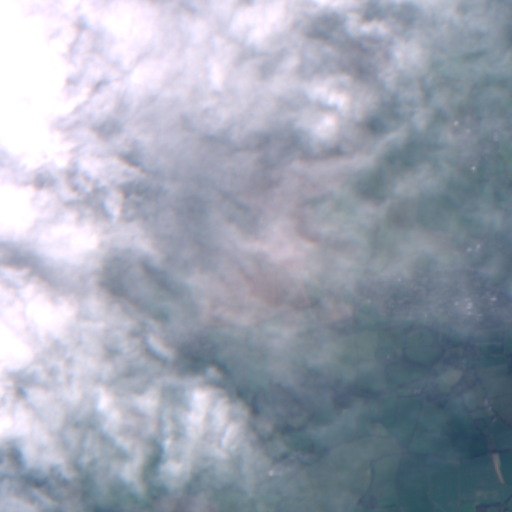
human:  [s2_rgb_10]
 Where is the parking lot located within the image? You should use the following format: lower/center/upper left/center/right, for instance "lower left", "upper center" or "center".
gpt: The parking lot is located in the center left of the image.
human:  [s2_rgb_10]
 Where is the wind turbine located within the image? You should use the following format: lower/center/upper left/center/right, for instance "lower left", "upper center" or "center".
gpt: The wind turbine is located in the upper right of the image.
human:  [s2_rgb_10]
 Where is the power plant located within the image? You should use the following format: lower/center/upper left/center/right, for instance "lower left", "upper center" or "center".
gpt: There is no power plant in the image.